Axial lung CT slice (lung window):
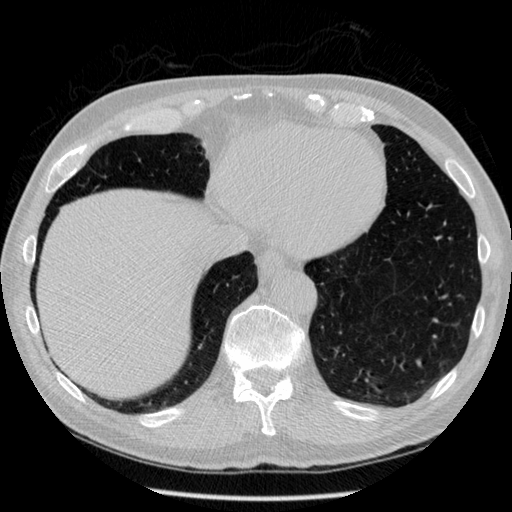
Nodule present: no